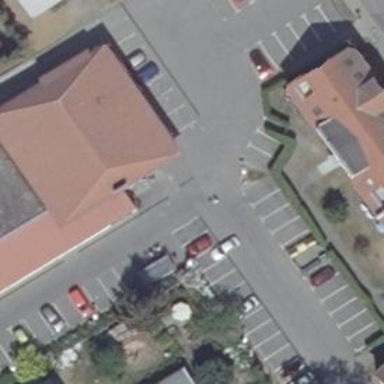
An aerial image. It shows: Asphalt parking aisle road for service vehicles.